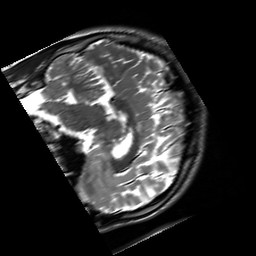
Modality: T2w
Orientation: sagittal
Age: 21
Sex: male
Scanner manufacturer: siemens
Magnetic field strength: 3 T
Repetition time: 8.53 s
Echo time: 0.091 s